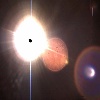
Label: sunburn